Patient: sex M, age 26
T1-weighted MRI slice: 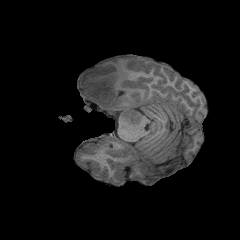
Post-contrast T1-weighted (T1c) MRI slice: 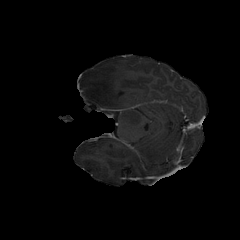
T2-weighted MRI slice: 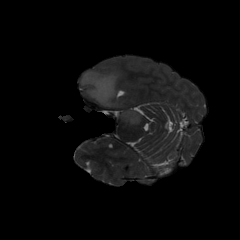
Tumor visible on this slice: yes
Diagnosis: Astrocytoma, IDH-mutant
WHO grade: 3